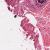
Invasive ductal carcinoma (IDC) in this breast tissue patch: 0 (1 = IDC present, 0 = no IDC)